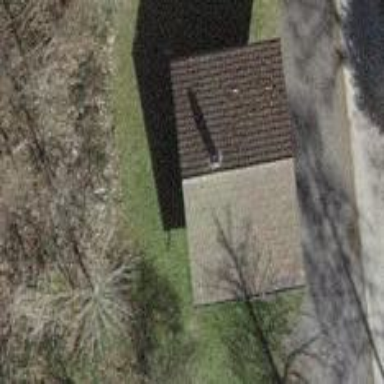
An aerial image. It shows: Shed.